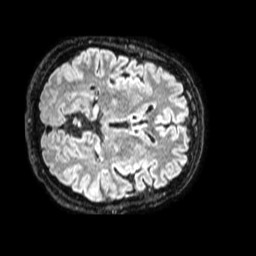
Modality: FLAIR
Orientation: axial
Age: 54
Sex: male
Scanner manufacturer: philips
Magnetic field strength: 1.5 T
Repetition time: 4.8 s
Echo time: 0.3436 s